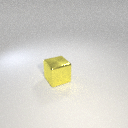
large yellow metal cube